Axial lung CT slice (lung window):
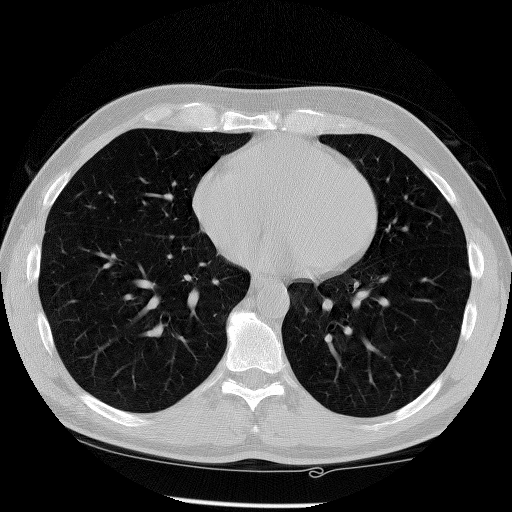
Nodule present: no